Question: I have the following HTML
'''
<!DOCTYPE html>
<html>
<body>
<h1>My Great Web</h1>
<FONT SIZE = "5">
<ol>
<li> Foo. </li>
<li> Bar. </li>
<ol>
</FONT>
<br>
<hr style="width: 100%"/>
</body>
</html>
'''
Which produce the following figure.

Notice that the horizontal line doesn't extend fully to the left. How can I do that?
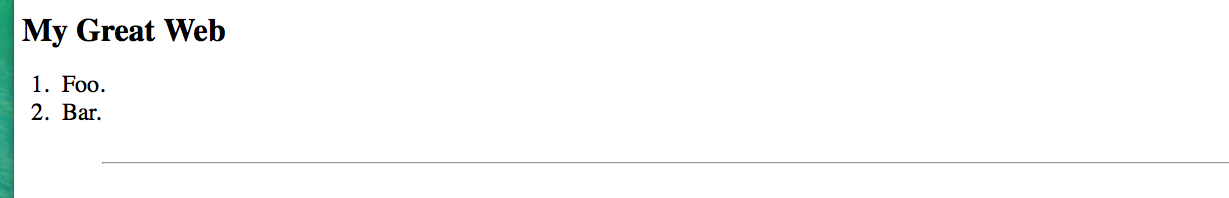
Answer: You have to close your '<ol>'
'''
<ol>
<li> Foo. </li>
<li> Bar. </li>
</ol>
'''